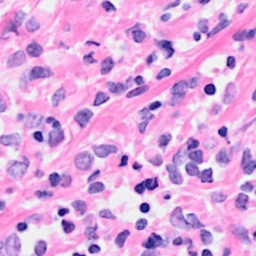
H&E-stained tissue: Breast